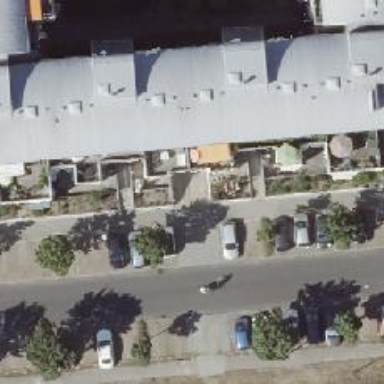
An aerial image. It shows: Parking entrance.